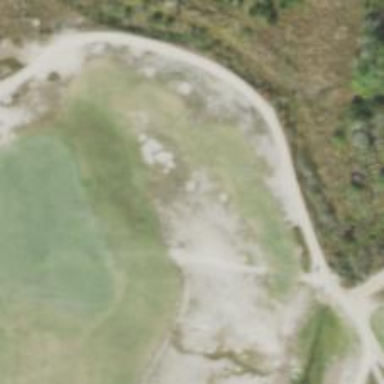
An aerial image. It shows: Path used for both walking and golf.